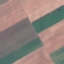
Land use / land cover class: AnnualCrop